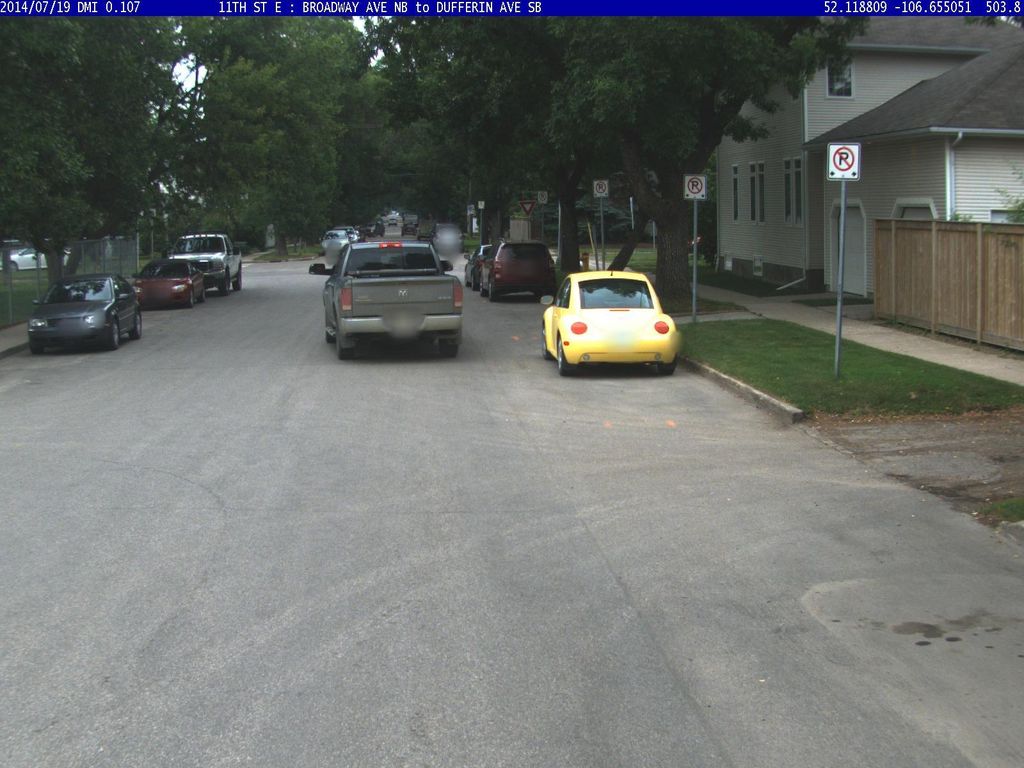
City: saskatoon